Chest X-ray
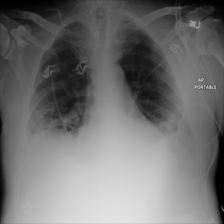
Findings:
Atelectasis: positive
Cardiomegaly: negative
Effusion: positive
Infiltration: negative
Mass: negative
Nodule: negative
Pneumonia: negative
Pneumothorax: negative
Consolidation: negative
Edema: negative
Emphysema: negative
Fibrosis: negative
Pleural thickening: negative
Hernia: negative